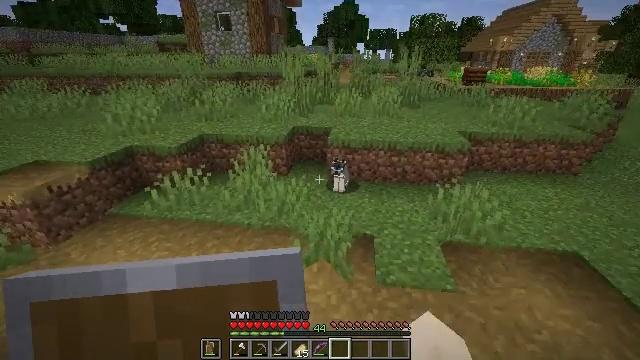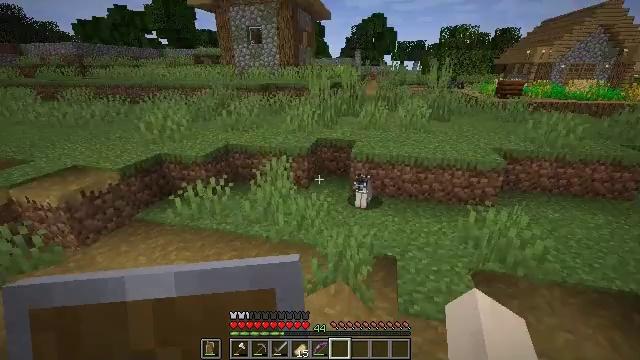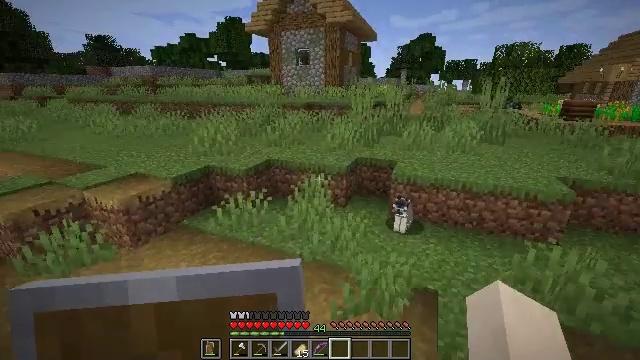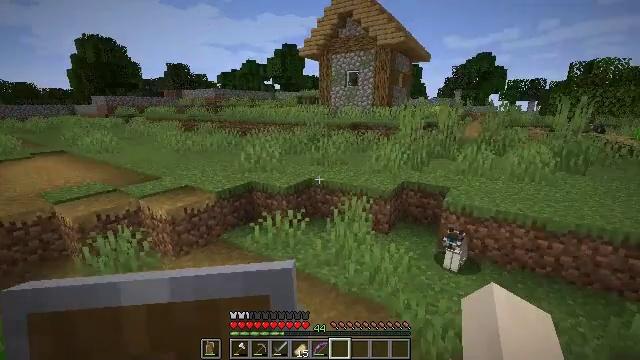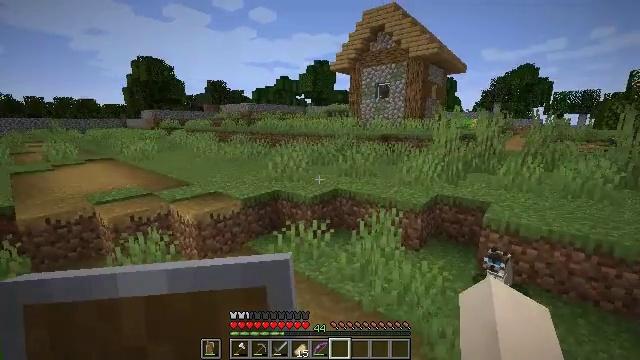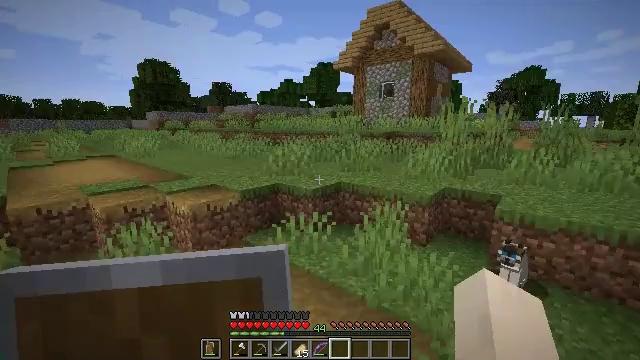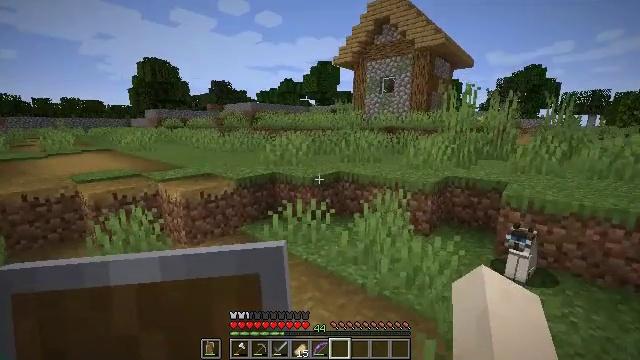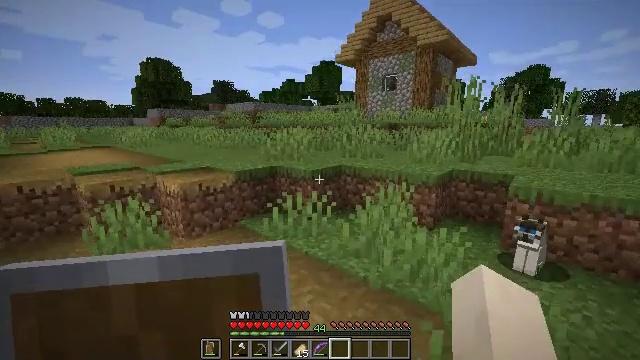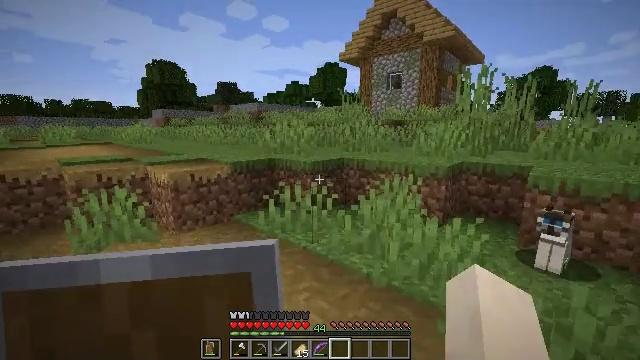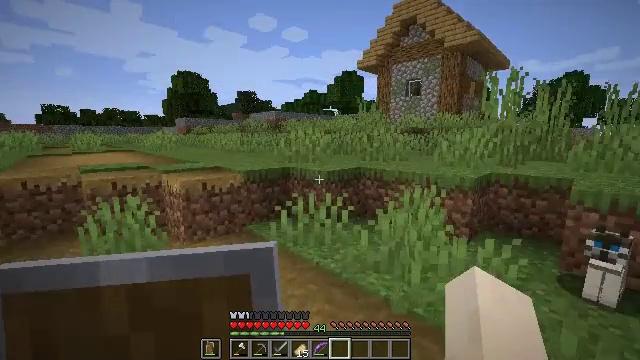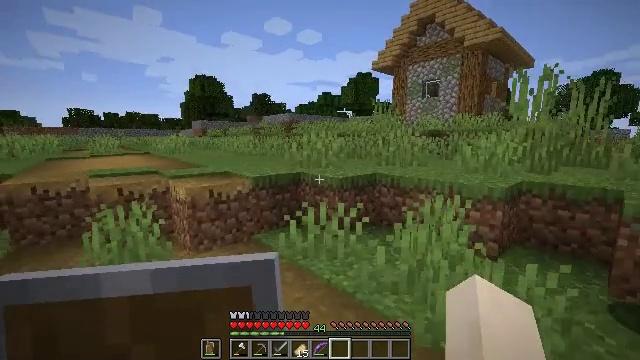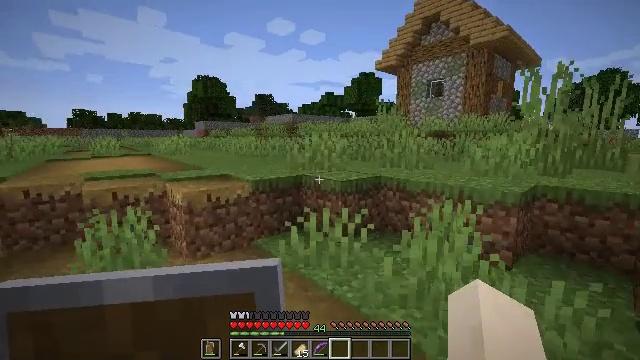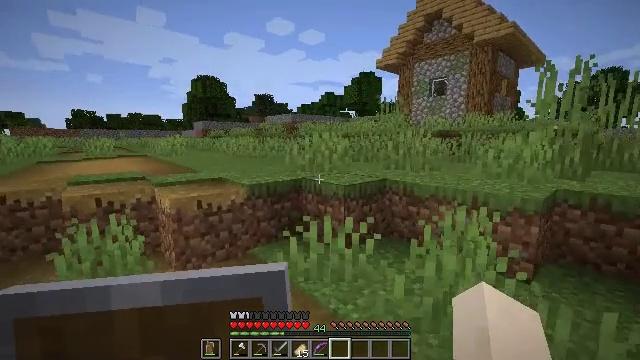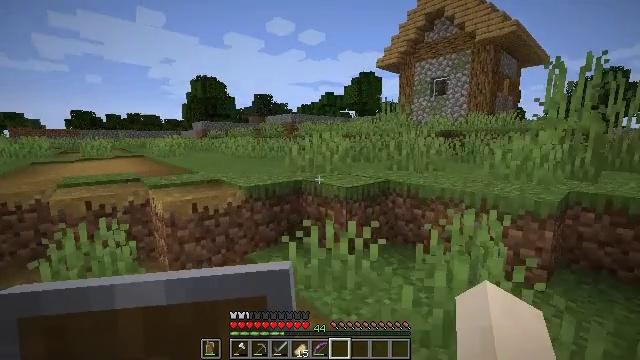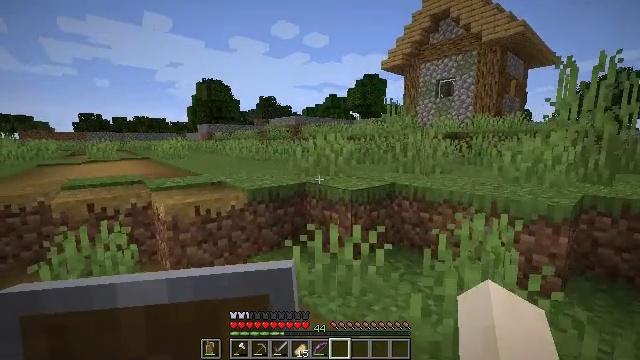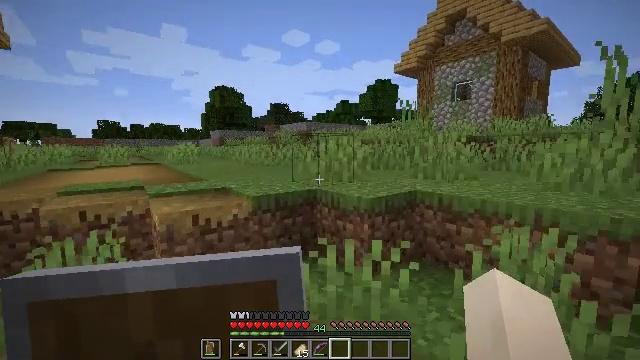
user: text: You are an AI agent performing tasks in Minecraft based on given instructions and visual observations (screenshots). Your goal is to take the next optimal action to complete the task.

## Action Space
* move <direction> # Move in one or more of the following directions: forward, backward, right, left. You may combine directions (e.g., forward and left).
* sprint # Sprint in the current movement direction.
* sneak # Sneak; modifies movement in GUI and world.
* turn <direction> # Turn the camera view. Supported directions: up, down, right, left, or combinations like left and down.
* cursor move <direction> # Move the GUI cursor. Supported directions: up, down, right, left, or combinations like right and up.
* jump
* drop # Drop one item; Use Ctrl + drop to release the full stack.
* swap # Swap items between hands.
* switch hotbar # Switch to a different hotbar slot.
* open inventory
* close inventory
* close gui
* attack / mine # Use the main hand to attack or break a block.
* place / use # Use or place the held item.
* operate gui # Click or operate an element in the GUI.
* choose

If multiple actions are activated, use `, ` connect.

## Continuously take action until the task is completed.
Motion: motion action
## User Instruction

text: Destroy the dangerous spawner.
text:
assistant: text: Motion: move forward, turn left and up
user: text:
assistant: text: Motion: move forward, turn left and up
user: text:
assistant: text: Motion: move forward, turn left and up
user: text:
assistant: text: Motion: move forward, turn left and up
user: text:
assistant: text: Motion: move forward
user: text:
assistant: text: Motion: move forward
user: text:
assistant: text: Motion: move forward
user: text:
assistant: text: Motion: move forward
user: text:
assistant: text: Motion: move forward, turn left and up
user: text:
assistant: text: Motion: move forward, turn left
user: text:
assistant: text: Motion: move forward
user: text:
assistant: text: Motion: move forward
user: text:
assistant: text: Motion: move forward
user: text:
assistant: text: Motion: move forward
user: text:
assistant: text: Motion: move forward, turn left and up
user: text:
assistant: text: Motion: move forward, turn left and up
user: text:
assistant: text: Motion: move forward
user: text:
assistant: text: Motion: move forward
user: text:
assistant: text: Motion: move forward
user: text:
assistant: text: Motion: move forward, turn left
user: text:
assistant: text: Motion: move forward
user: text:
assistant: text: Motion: move forward
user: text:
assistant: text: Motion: move forward
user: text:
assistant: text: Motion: move forward
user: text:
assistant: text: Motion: move forward
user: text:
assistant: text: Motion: move forward
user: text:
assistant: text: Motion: move forward, jump
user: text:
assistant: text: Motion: move forward, turn left, jump
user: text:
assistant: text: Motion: move forward, turn left, jump
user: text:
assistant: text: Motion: move forward, turn left, jump